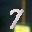
Label: 7